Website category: jobs
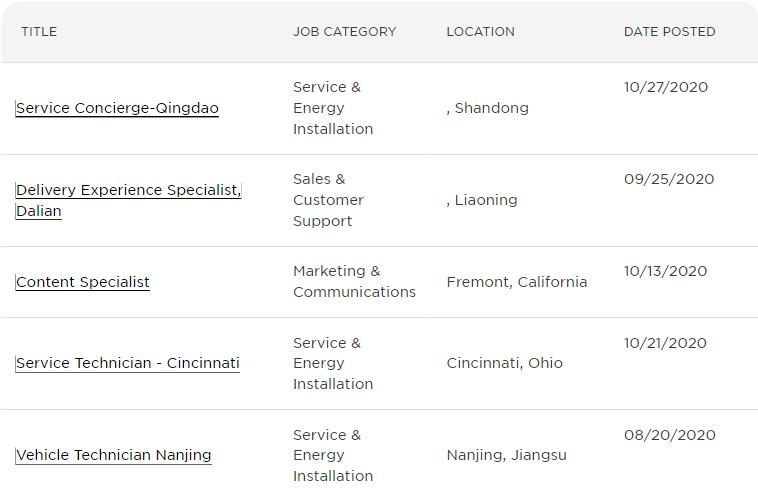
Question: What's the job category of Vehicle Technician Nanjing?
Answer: Service & Energy Installation

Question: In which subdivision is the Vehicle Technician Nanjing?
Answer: Service & Energy Installation

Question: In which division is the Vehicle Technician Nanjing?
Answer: Service & Energy Installation

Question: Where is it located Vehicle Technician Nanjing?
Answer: Service & Energy Installation

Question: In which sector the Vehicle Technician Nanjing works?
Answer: Service & Energy Installation

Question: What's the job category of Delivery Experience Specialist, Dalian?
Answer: Sales & Customer Support

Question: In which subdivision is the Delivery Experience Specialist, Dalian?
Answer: Sales & Customer Support

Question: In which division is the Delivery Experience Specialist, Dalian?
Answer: Sales & Customer Support

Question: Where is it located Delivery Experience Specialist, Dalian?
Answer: Sales & Customer Support

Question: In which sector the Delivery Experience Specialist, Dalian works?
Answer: Sales & Customer Support

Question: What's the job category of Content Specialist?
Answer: Marketing & Communications

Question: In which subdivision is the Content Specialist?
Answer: Marketing & Communications

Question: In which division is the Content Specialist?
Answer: Marketing & Communications

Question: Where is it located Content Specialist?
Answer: Marketing & Communications

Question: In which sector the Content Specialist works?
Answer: Marketing & Communications

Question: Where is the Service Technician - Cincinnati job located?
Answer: Cincinnati, Ohio

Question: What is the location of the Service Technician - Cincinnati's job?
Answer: Cincinnati, Ohio

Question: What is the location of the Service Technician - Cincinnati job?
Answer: Cincinnati, Ohio

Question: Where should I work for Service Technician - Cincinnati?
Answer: Cincinnati, Ohio

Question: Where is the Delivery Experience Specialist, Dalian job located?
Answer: , Liaoning

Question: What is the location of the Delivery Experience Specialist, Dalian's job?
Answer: , Liaoning

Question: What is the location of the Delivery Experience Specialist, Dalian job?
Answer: , Liaoning

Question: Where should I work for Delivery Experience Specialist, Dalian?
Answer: , Liaoning

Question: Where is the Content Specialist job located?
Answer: Fremont, California

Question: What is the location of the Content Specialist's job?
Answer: Fremont, California

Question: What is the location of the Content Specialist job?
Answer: Fremont, California

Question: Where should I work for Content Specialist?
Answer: Fremont, California

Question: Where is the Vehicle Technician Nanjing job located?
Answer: Nanjing, Jiangsu

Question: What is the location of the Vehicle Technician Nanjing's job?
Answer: Nanjing, Jiangsu

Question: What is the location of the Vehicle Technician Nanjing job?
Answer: Nanjing, Jiangsu

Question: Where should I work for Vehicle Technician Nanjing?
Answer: Nanjing, Jiangsu

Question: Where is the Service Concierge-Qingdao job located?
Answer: , Shandong

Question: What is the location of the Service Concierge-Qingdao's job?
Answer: , Shandong

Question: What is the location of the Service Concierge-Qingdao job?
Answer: , Shandong

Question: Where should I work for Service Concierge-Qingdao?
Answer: , Shandong

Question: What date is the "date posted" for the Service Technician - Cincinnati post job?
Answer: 10/21/2020

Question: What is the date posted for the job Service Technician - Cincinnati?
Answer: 10/21/2020

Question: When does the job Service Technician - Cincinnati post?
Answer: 10/21/2020

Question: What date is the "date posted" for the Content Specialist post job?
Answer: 10/13/2020

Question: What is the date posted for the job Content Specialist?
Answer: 10/13/2020

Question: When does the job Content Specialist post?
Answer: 10/13/2020

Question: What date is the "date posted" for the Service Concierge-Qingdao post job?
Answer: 10/27/2020

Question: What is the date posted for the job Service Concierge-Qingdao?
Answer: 10/27/2020

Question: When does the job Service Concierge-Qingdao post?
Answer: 10/27/2020

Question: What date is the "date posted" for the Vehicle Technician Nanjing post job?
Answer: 08/20/2020

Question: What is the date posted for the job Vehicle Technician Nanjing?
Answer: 08/20/2020

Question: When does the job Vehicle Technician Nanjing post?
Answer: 08/20/2020

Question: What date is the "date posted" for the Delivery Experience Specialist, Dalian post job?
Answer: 09/25/2020

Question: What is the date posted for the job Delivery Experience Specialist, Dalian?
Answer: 09/25/2020

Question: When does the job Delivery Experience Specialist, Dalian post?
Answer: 09/25/2020

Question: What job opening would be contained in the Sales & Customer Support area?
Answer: Delivery Experience Specialist, Dalian

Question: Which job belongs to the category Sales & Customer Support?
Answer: Delivery Experience Specialist, Dalian

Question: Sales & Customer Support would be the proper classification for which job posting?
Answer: Delivery Experience Specialist, Dalian

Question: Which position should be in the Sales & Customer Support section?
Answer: Delivery Experience Specialist, Dalian

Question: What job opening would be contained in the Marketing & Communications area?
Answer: Content Specialist

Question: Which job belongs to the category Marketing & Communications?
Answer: Content Specialist

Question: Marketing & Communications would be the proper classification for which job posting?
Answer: Content Specialist

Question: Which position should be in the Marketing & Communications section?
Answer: Content Specialist

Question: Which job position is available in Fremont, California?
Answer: Content Specialist

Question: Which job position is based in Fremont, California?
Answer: Content Specialist

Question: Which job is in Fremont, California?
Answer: Content Specialist

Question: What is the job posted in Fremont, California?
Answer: Content Specialist

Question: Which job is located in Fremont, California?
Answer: Content Specialist

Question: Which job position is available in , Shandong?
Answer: Service Concierge-Qingdao